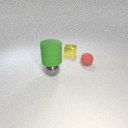
large green rubber cylinder above small gray metal sphere